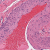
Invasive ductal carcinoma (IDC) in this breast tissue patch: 0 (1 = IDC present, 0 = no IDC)